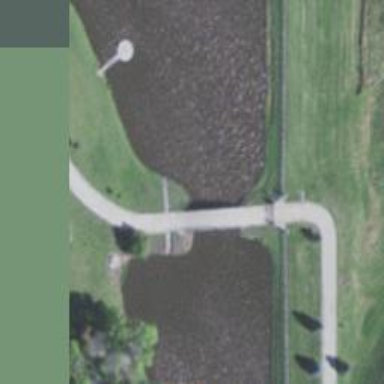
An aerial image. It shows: Driveway bridge on service road.